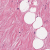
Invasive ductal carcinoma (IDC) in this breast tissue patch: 0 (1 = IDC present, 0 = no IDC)